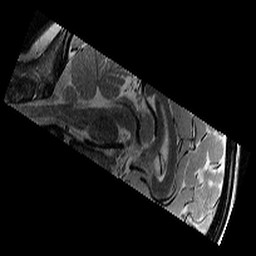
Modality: T2w
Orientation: sagittal
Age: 9
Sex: male
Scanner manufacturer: siemens
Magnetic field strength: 3 T
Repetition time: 9.23 s
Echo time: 0.067 s